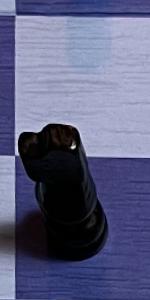
Label: Knight_Black